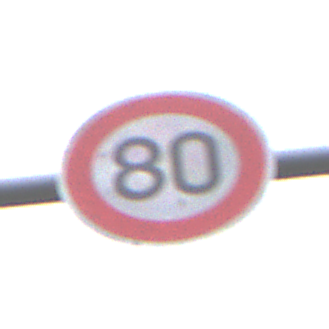
Verkehrszeichen: Geschwindigkeit80
Umgebung: Outdoor, Suburban
Tageszeit: Midday
Wetter: Overcast
Licht: Natural
Jahreszeit: NotSpecified
Kontrast: LowContrast